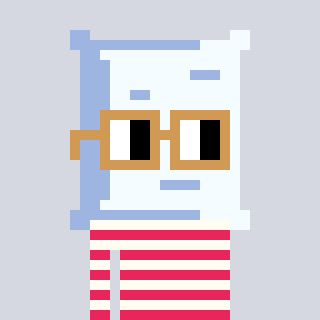
a pixel art character with square brown glasses, a pillow-shaped head and a grayscale-colored body on a cool background